Interaction volume radius: 5 \u00c5
Interaction volume height: 15 \u00c5
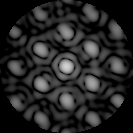
Disorder parameter: 0.3348